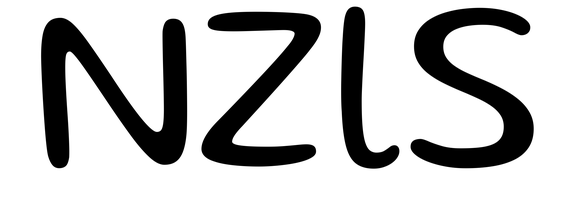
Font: Gluten_Light